Question: I have added a 'UIImageView' on top of my 'tableView' in storyboard & it works perfectly fine, except that when you scroll down, the 'imageView' doesn't stick to the 'navigationBar' and instead only sticks on to the 'tableView' (revealing the view's background above it).
How would I get it to stick to both the 'tableView' and the 'navigationBar', and just have the 'imageView' stretch/zoom as the user pulls the 'tableView' down?
This is how it's set up in storyboard:

And this is how I assign an image to it in my 'ViewDidLoad:'
'''
childHeaderView.image = [UIImage imageNamed:headerImage];
'''
Any help would be greatly appreciated. I've tried setting constraints on it using autoLayout but it doesn't seem to let me (they're grayed out, even though I've enabled it for that 'ViewController').
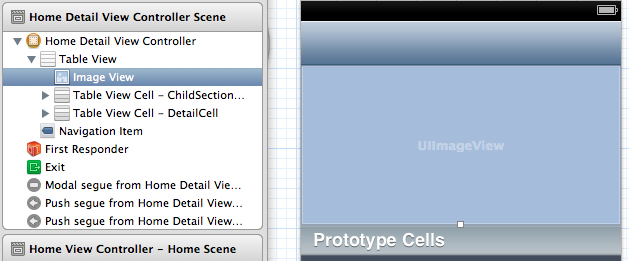
Answer: The problem is that what you did in storyboard is adding the 'UIImageView' as a header to your 'UITableView'.
The proper way to do this is to add the 'UIImageView' at the same level as the 'UITableView', which mean embed these two views inside a 'UIView'.
Having a 'UIView' as a root view for a view controller is unfortunately impossible for a 'UITableViewController', and I fear that this is your case. So you may want to replace your 'UITableViewController' subclass by a 'UIViewController' subclass.
: You'll want to set a fixed height constraint on your 'UIImageView', and add a vertical space constraint with a 0pt value between your 'UIImageView' and 'UITableView'.
Most of these can be achieved by moving view in IB.